Field crop: maize
Growth stage: 2
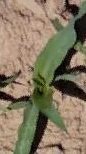
Species: maize